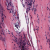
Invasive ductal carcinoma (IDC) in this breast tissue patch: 0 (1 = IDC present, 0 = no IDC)